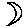
Label: moon